Question: I need to .
Which means i need to Add one more link in .If I click that Link i need to open new form.How to do this in microsoft Dynamics CRM 2011.
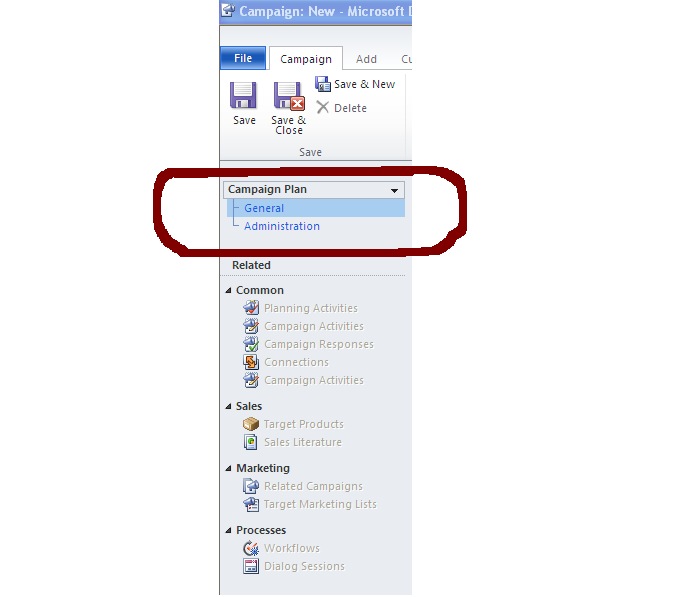
Answer: That area is reserved to list the form tabs, is not possible to customize.
But you can add a link just under , use the form editor and edit the navigation section, you can add a link to a Web Resource or to an external link